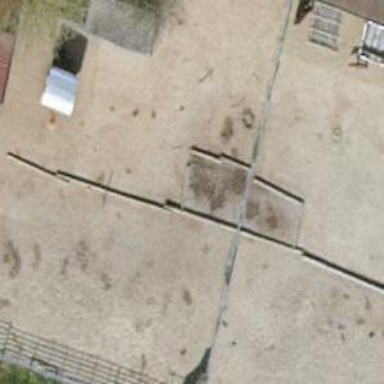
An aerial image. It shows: Fence is in the image.